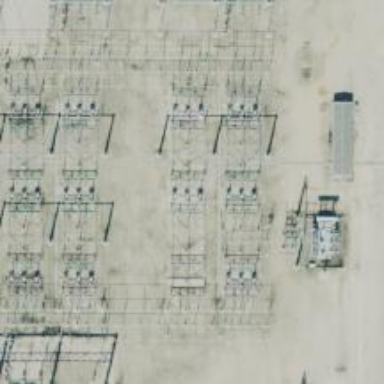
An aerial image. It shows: Switch for power supply.